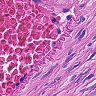
Metastatic tissue present: no